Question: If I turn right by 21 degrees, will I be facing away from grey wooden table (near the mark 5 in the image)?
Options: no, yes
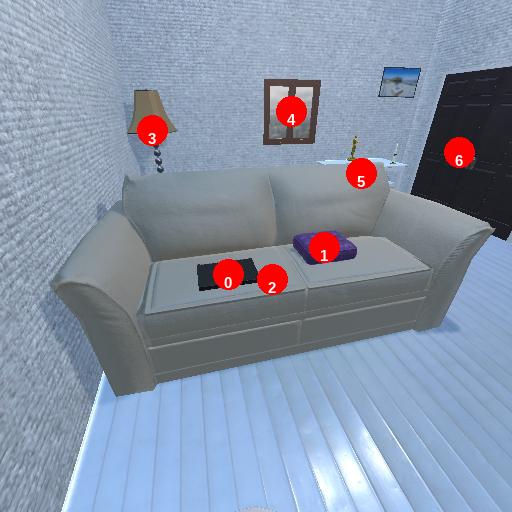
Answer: no